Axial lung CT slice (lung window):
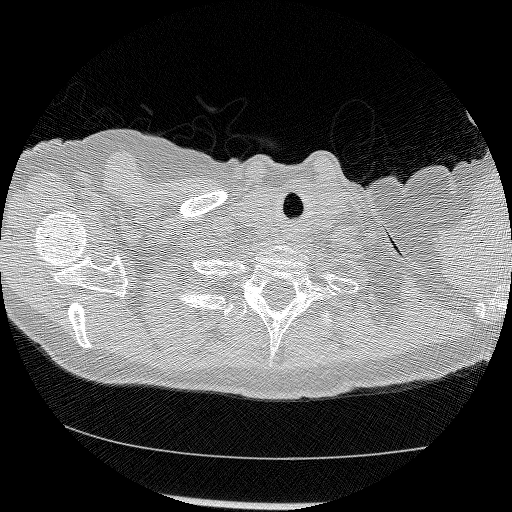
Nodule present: no